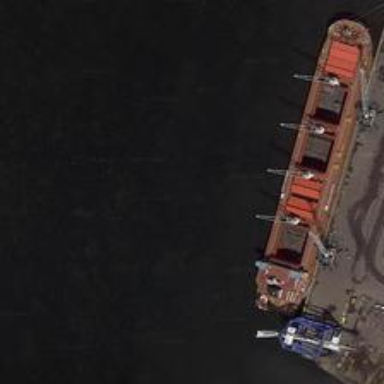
An orange ship is docked on the shore, waiting for repairment .